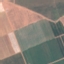
Label: PermanentCrop